【题型】填空题　【知识点】立体几何　【难度】easy
如图，直三棱柱 \(ABC-A_1B_1C_1\) 中，侧棱长为 4，\(AC=BC=2\)，\(\angle ACB=90^\circ\)，\(D\) 是 \(A_1B_1\) 的中点，\(F\) 是 \(BB_1\) 上的动点，\(AB_1\)，\(DF\) 交于点 \(E\)，要使 \(AB_1 \perp\) 平面 \(C_1DF\)，则线段 \(B_1F\) 的长为 \(\underline{\quad\quad}\)。

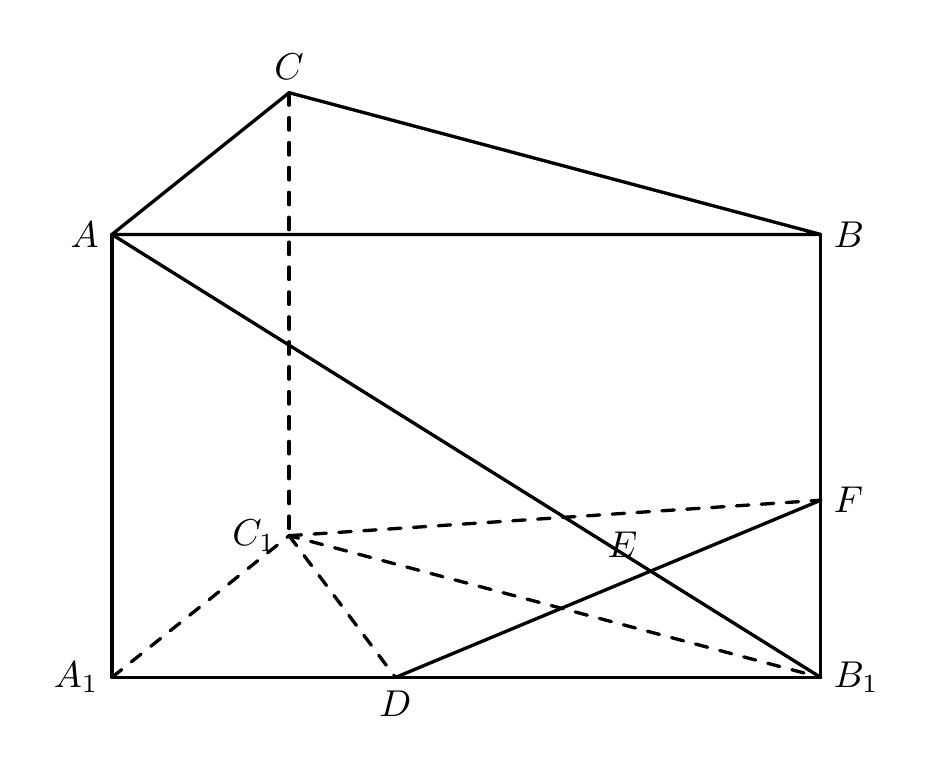
【解答】
\textbf{【答案】} \(\boldsymbol{1}\)

\vspace{0.5em}
\textbf{【解析】}
因为 \(\triangle A_1B_1C_1\) 为等腰直角三角形，且 \(A_1C_1=B_1C_1=2\)，\(D\) 是 \(A_1B_1\) 的中点，
所以 \(C_1D \perp A_1B_1\)。

因为三棱柱 \(ABC-A_1B_1C_1\) 为直三棱柱，所以平面 \(A_1B_1C_1 \perp\) 平面 \(AA_1B_1B\)，
平面 \(A_1B_1C_1 \cap\) 平面 \(AA_1B_1B = A_1B_1\)，\(C_1D \subset\) 平面 \(A_1B_1C_1\)，所以 \(C_1D \perp\) 平面 \(AA_1B_1B\)。

\(AB_1 \subset\) 平面 \(AA_1B_1B\)，所以 \(C_1D \perp AB_1\)。

要使 \(AB_1 \perp\) 平面 \(C_1DF\)，只需 \(AB_1 \perp DF\) 即可。

在平面 \(AA_1B_1B\) 中，以 \(D\) 为原点建立平面直角坐标系，如图：

则 \(A(-\sqrt{2},4)\)，\(D(0,0)\)，\(B_1(\sqrt{2},0)\)，设 \(F(\sqrt{2},h)\)。

因为 \(AB_1 \perp DF\)，所以 \(\frac{4}{-\sqrt{2}} \times \frac{h}{\sqrt{2}} = -1 \implies h=1\)，即 \(B_1F=1\)。
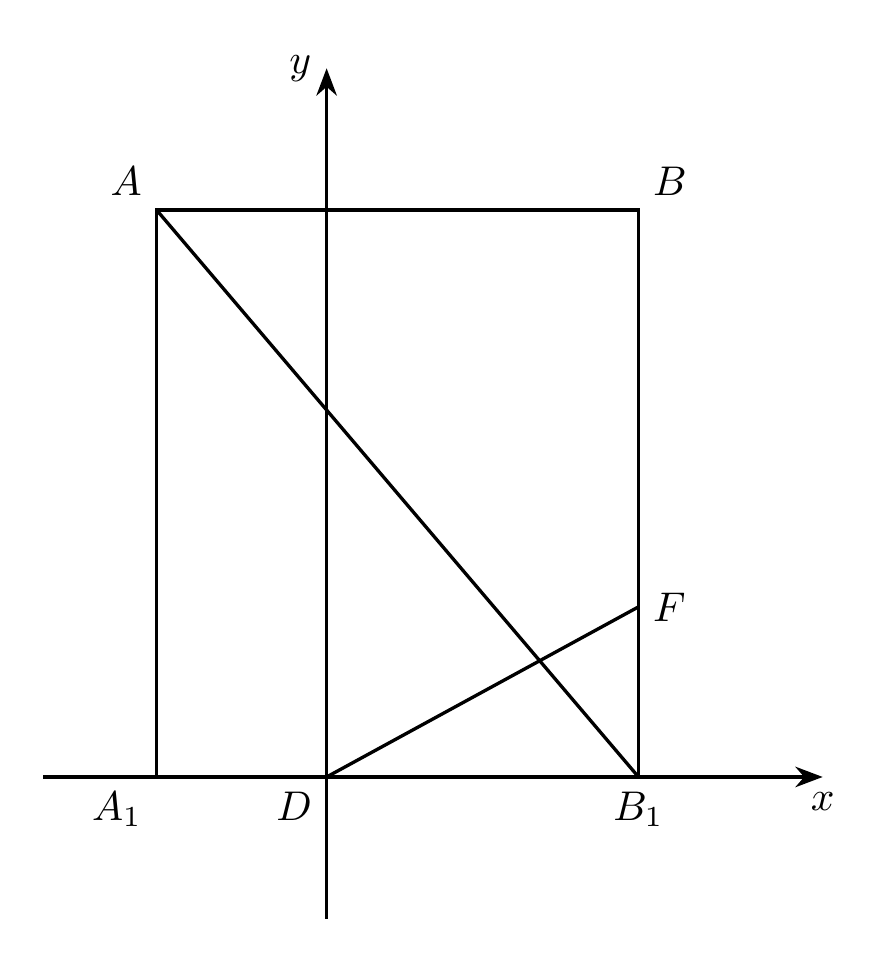